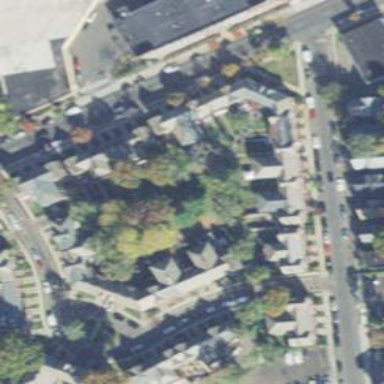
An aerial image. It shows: Neighbourhood with historic district.